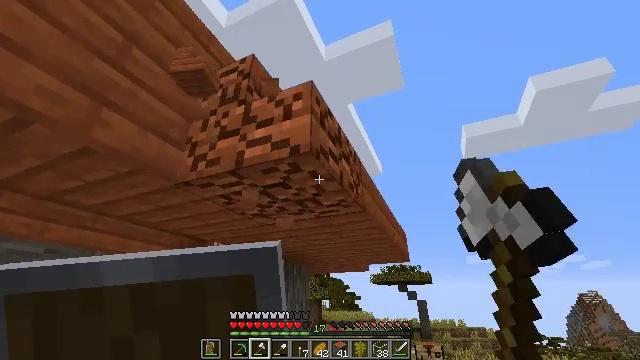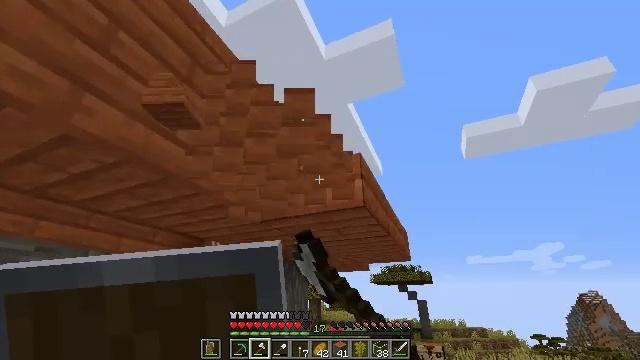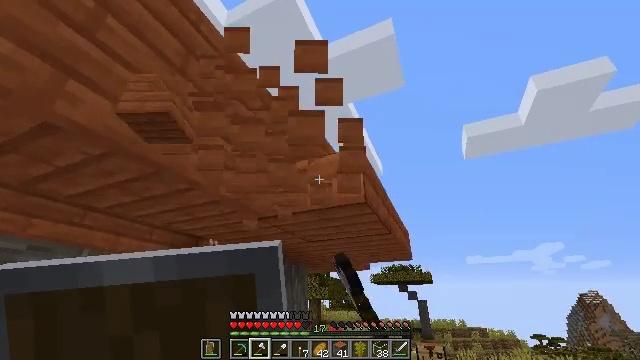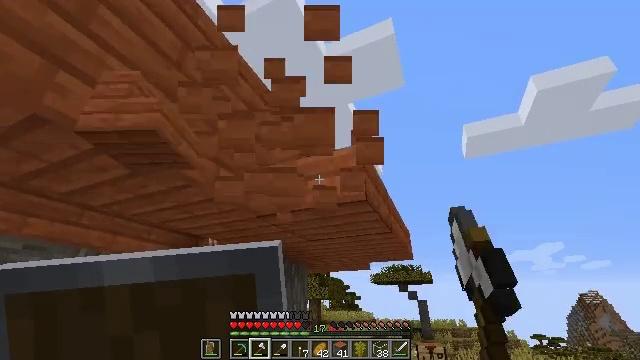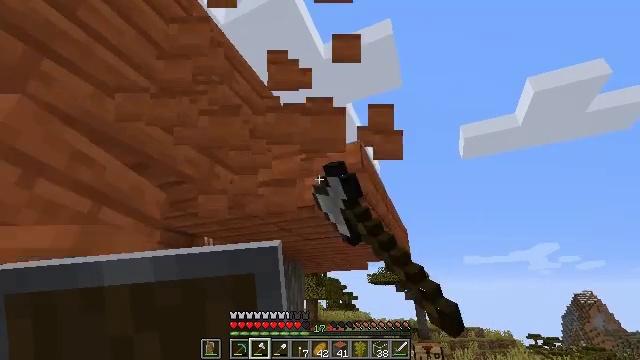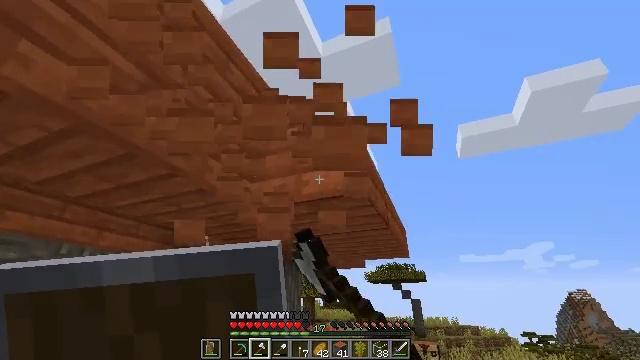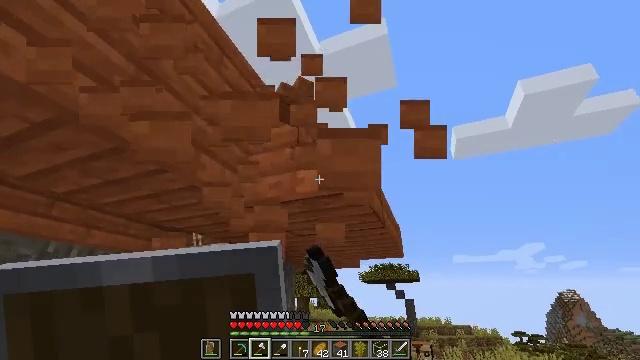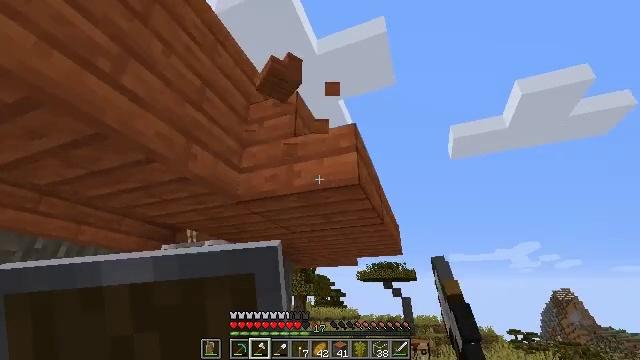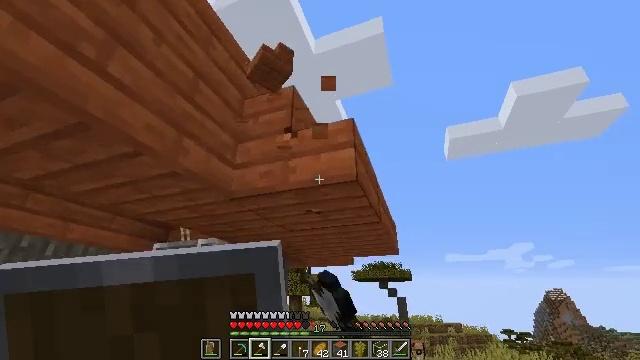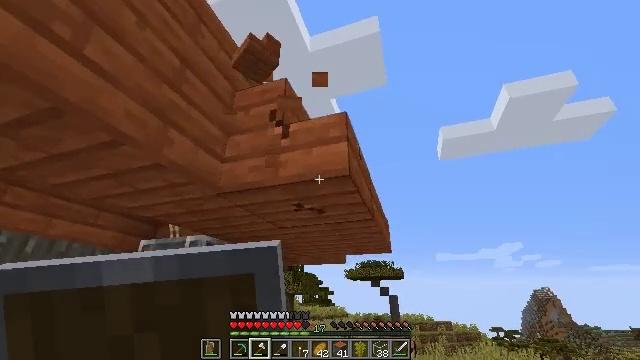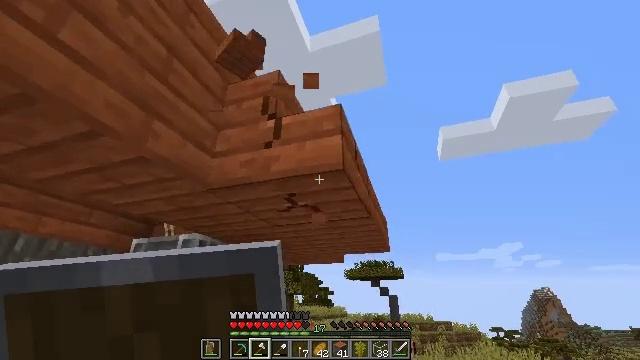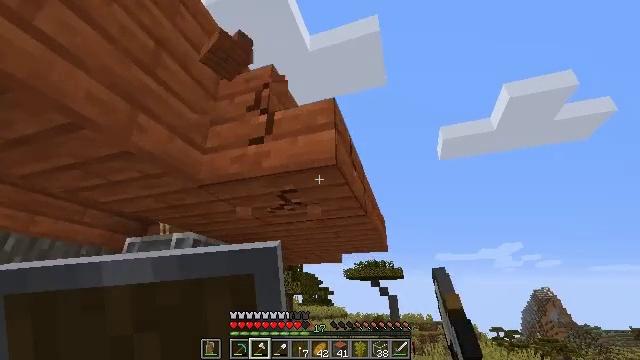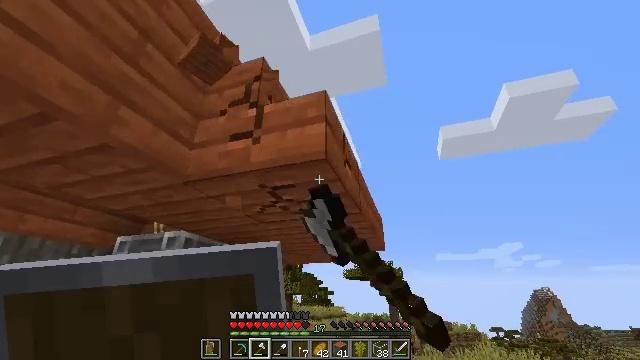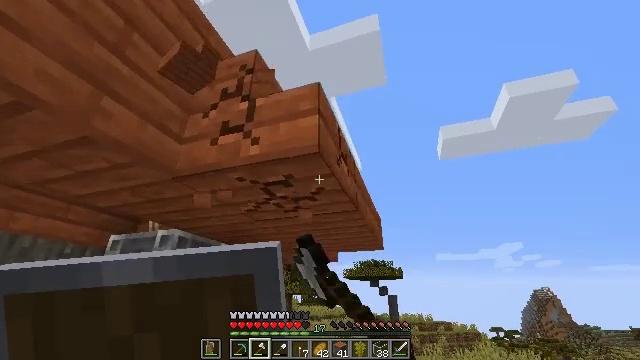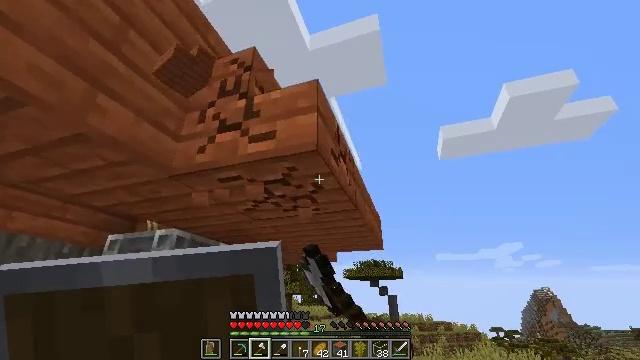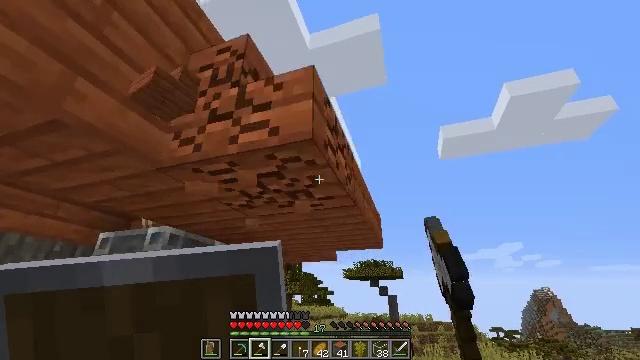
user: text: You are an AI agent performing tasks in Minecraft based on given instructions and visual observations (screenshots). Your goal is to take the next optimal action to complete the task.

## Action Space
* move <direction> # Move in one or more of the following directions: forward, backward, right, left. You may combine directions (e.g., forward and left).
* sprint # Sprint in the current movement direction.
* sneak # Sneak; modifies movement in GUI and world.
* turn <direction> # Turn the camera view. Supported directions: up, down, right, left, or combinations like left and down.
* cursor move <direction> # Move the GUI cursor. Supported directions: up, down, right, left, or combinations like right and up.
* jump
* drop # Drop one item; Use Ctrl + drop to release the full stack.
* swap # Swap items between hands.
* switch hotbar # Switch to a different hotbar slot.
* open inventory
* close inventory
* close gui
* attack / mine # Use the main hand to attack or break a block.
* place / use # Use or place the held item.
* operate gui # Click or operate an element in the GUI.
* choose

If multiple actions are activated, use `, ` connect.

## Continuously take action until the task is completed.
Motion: motion action
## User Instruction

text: Remove the acacia stairs from the structure.
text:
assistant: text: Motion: move forward, sneak, attack / mine
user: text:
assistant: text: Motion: move forward, sneak, attack / mine
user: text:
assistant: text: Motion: move forward, sneak, attack / mine
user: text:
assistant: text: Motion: move forward, sneak, attack / mine
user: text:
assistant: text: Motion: move forward, sneak, attack / mine
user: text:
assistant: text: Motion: move forward, sneak, turn right, attack / mine
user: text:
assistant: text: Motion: move forward, sneak, attack / mine
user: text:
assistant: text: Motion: move forward, sneak, attack / mine
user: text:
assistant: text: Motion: move forward and move right, sneak, turn right, attack / mine
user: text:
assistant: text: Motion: move forward and move right, sneak, attack / mine
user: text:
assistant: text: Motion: move forward and move right, sneak, attack / mine
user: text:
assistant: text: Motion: move forward and move right, sneak, attack / mine
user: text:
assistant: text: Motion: move forward, sneak, attack / mine
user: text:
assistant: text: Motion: move forward, sneak, attack / mine
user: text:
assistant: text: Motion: move forward, sneak, attack / mine
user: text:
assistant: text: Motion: move forward, sneak, attack / mine
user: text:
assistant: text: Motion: move forward, sneak, attack / mine
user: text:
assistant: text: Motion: move forward, sneak, attack / mine
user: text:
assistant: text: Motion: move forward, sneak, attack / mine
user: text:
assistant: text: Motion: move forward, sneak, attack / mine
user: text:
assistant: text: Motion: move forward, sneak, attack / mine
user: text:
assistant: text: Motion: move forward, sneak, attack / mine
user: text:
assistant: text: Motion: move forward, sneak, attack / mine
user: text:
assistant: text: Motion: move forward, sneak, attack / mine
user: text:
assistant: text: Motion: move forward, sneak, attack / mine
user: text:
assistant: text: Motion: move forward, sneak, turn right, attack / mine
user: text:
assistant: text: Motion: move forward, sneak, attack / mine
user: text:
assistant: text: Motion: sneak, attack / mine
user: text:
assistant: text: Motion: sneak, attack / mine
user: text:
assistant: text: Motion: sneak, turn left and up, attack / mine